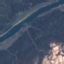
Land use / land cover class: River